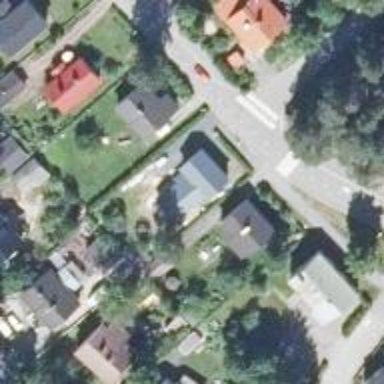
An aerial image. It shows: Residential area.